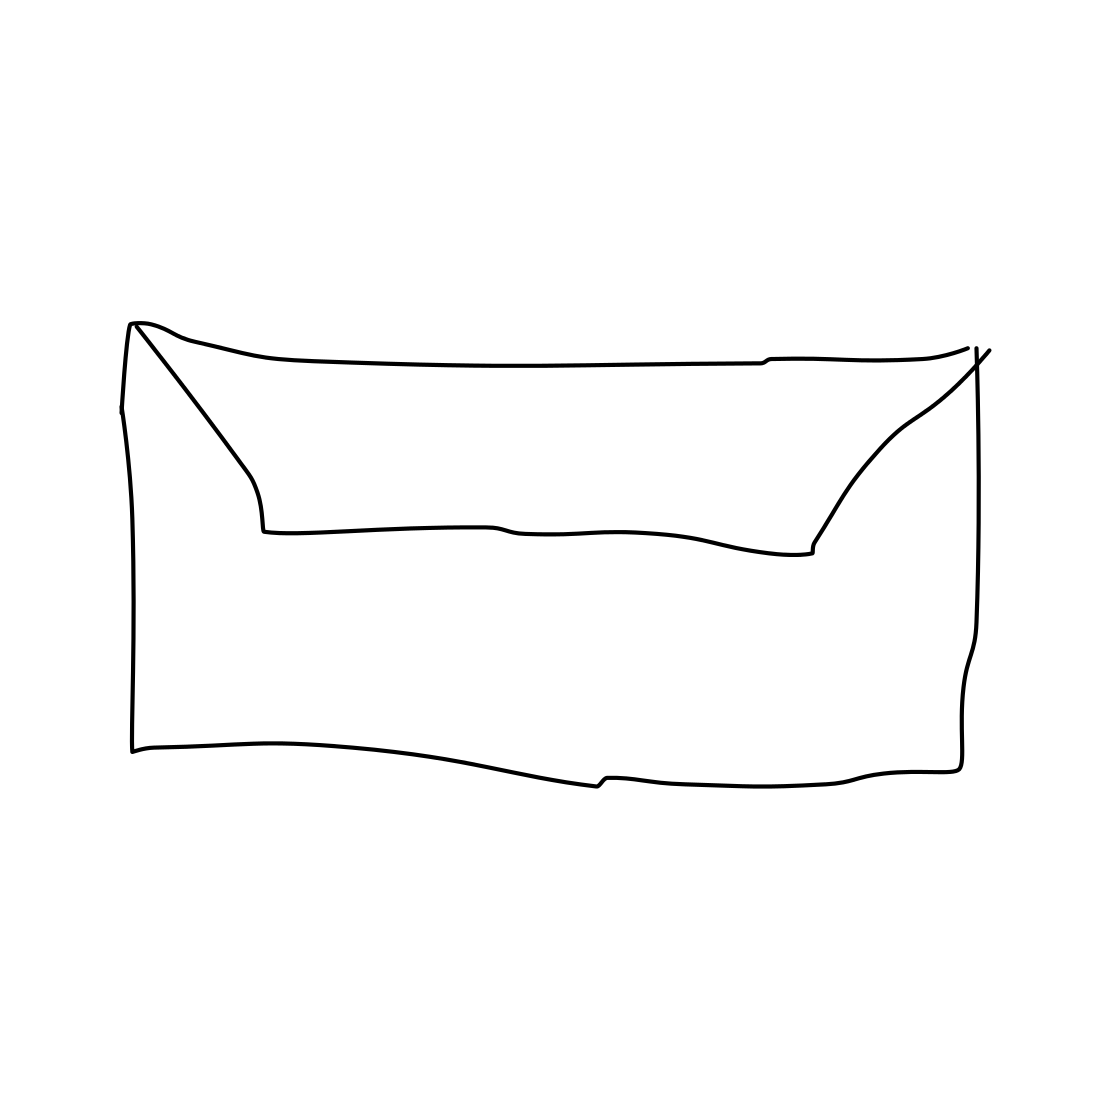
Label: envelope